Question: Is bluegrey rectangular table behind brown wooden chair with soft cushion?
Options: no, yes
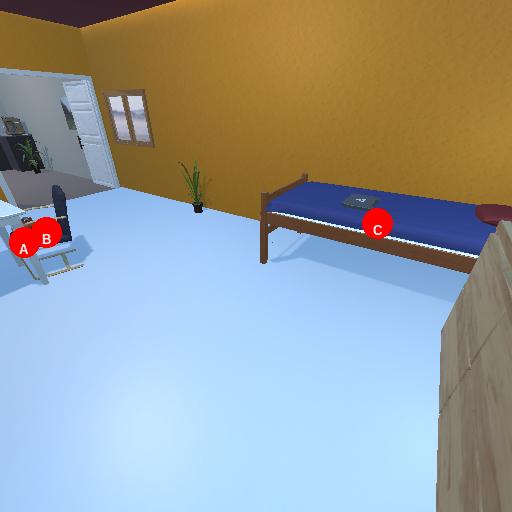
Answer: no